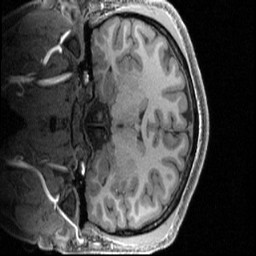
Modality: T1w
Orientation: coronal
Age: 21
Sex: male
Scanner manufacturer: siemens
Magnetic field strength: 3 T
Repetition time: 2.4 s
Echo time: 0.00231 s